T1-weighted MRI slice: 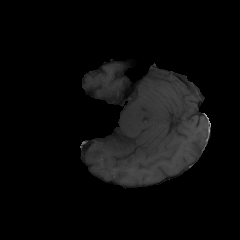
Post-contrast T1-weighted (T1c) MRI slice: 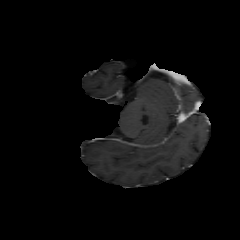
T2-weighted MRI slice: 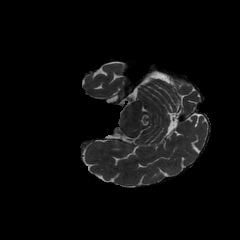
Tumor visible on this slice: no